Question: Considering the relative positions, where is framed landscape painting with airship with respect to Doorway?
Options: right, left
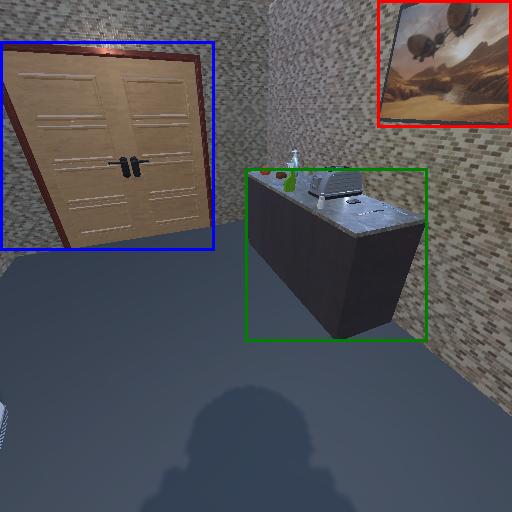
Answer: right